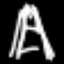
Label: The Eiffel Tower